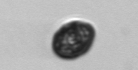
Label: Dinophyceae